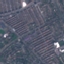
Land use / land cover class: Residential